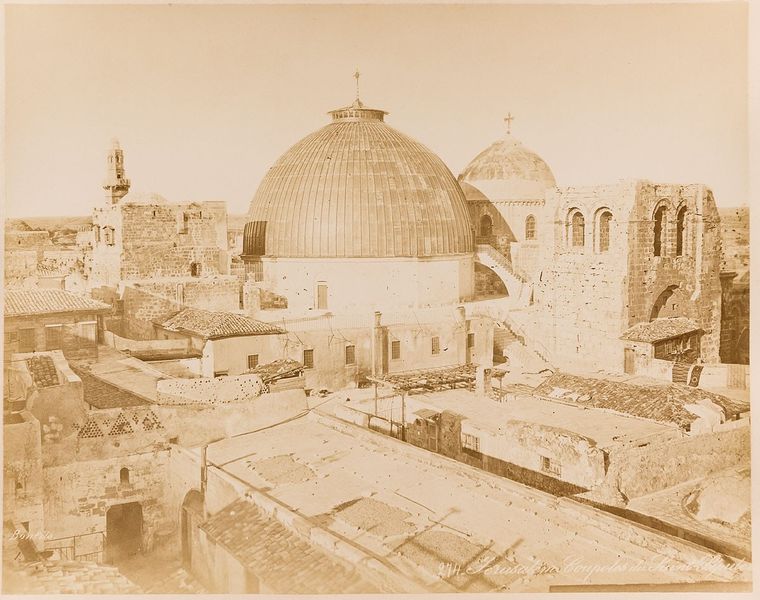
Titel: 274 - Jerusalem Coupoles du Saint Sépulcre
Künstler: Félix Bonfils
Standort: Hamburg
Institution: Museum für Kunst und Gewerbe Hamburg
Schlagwörter: kirche, kuppel, foto, fotografie, photographie, photo, karton, aussenbau, albumin, grabeskirche, lichtbild, reisefotografie, historische, schwarzweißpositivverfahren, silbersalzverfahren, schwarzweißfotografie, gebäude, örtlichkeit, straße, stätte, reisephotographie, albuminpapier, pilgerstätte